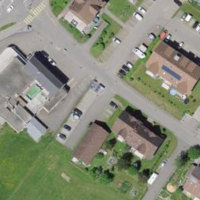
EUNIS habitat code: 54
Species observed at this site:
Impatiens parviflora